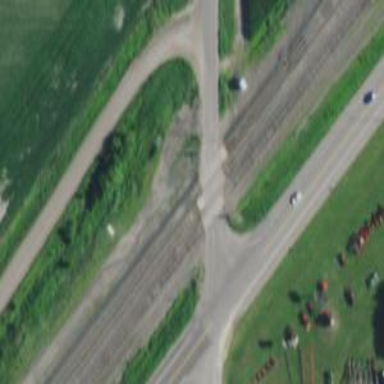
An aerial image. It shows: Railway level crossing.